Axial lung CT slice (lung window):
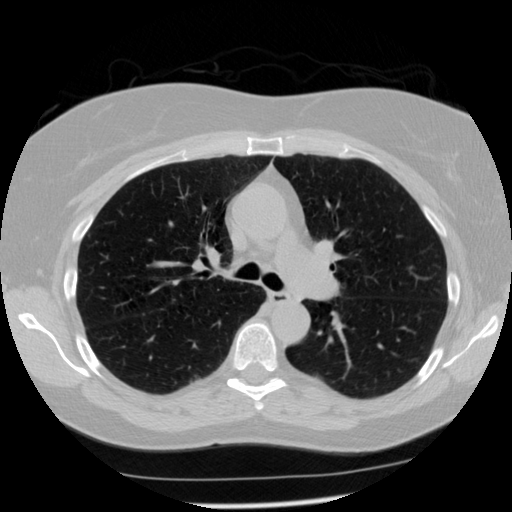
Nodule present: no